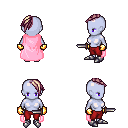
a pixel art fantasy rpg character, female body template, dark elf, purple skin, pink cape, red pants, white blonde long mohawk hairstyle, gold gloves, metal boots, dagger, four views (front, back, left, right), 2x2 character sprite sheet, small pixel art, hard edges, no anti-aliasing